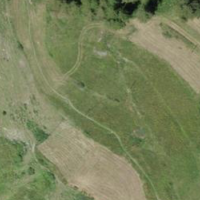
EUNIS habitat code: 26
Species observed at this site:
Primula veris
Neotinea ustulata